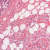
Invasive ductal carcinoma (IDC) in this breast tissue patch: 1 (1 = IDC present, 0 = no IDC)